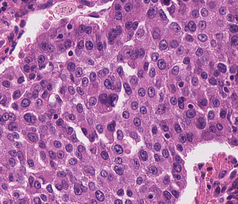
Tumor epithelial tissue: yes
Tumor-associated stroma tissue: no
Normal tissue: no